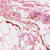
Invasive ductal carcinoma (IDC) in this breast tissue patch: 0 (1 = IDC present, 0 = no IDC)